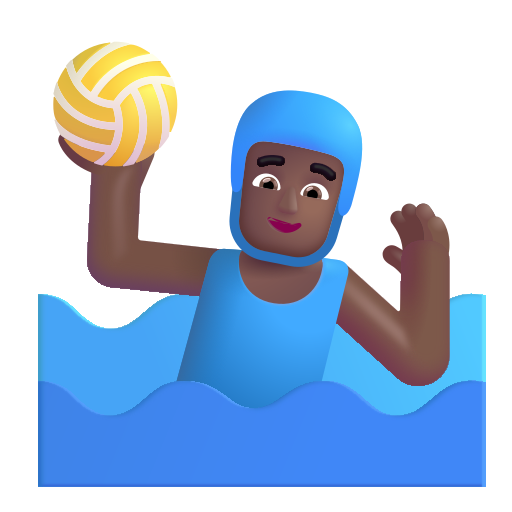
man playing water polo color  dark